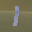
Label: 1